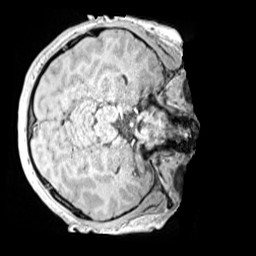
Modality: MP2RAGE
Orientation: axial
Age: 13
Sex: female
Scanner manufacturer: siemens
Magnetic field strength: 3 T
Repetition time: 4 s
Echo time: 0.00299 s